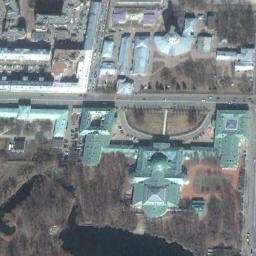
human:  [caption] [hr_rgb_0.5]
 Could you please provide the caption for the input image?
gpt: There is a wide road next to the palace .

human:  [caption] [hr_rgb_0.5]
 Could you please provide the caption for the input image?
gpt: The green palace with a park is surrounded by a grove of trees .

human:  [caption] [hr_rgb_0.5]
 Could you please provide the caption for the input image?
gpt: There are many buildings of different shapes beside the palace .

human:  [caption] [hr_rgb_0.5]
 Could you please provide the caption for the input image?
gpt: The palace is on the bare land next to some buildings .

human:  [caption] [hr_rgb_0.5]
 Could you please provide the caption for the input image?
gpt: There are some brown trees beside the green palace .